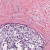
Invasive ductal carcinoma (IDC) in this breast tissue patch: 0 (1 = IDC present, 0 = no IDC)